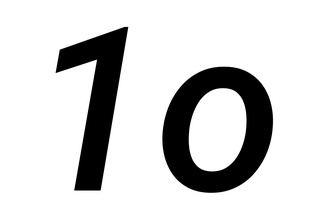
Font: Roboto-Italic_Medium_Italic